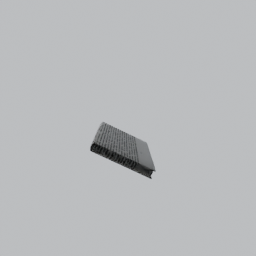
Label: tools